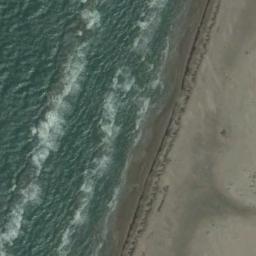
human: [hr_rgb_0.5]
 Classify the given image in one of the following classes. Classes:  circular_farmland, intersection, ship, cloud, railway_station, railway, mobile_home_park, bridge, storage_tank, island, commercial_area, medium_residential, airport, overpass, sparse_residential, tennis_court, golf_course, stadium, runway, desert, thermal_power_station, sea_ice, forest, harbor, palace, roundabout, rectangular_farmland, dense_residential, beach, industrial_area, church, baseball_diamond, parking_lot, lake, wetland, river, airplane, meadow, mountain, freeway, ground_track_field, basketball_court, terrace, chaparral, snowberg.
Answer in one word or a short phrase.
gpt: beach